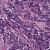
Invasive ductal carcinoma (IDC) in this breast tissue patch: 1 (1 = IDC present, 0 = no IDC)